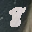
Label: 8